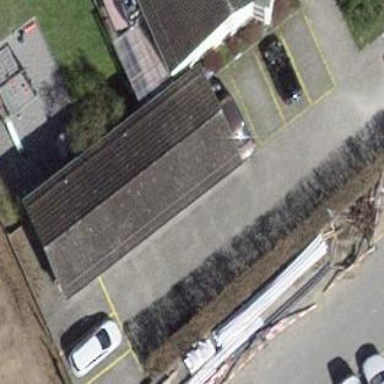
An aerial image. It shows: Garage.